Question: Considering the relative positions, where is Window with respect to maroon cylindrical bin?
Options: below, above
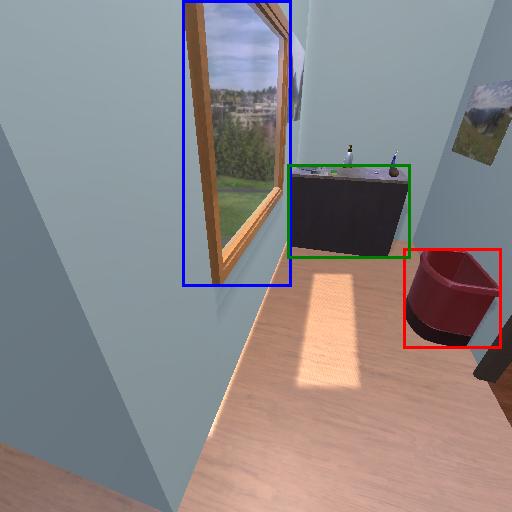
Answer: below